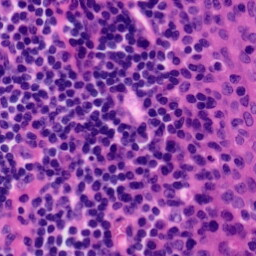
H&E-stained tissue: Tonsil